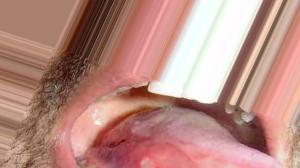
Condition: Mouth Ulcer